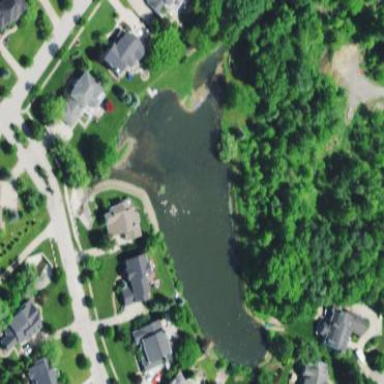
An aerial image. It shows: Pond surrounded by natural water.